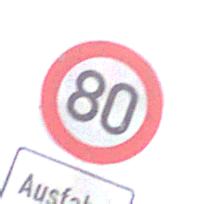
Verkehrszeichen: Geschwindigkeit80
Zusatzzeichen unten: HinweiseAufGefahrenDurchVerbaleAngabe5
Umgebung: Outdoor, Nature
Tageszeit: Midday
Wetter: PartlyCloudy
Licht: Natural
Jahreszeit: NotSpecified
Kontrast: MediumContrast